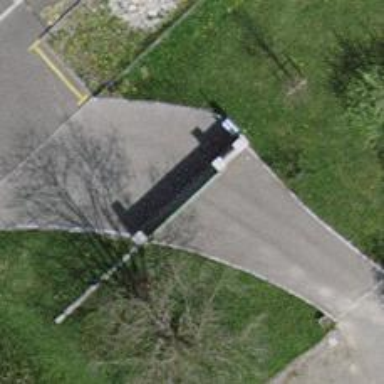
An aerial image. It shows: Gate.